Current action and preconditions to check: path_clear

Your task: For each precondition in the list above, predict whether it will hold at this action.

Consider the current scene as observed from the mobile robot's camera, and analyze the predicted future states of all dynamic agents (e.g., people, animals, vehicles, or any moving entities) within the NEXT SECOND.

IMPORTANT: Only answer "very likely" if you are absolutely certain—based on strong, clear evidence—that a dynamic agent will violate the precondition in the predicted future state. Do NOT answer "very likely" for unlikely, ambiguous, or low-probability risks.

Ask yourself for each precondition: Is there a high probability, with clear and convincing evidence, that the predicted future states of any dynamic agent will interfere with the predicted future state of the currently executing action within the NEXT SECOND, causing that precondition to fail?

Assess the risk level based on these predictions. Use "likely" or "very likely" if motions create a clear risk of interference.

Use "neutral" or "improbable" if agents are nearby but their predicted paths are clearly diverging or non-conflicting.

Failure Risk Categories: "very improbable", "improbable", "neutral", "likely", "very likely"

Answer Format: Output ONLY the probability_of_failure value from these categories: "very improbable", "improbable", "neutral", "likely", "very likely"

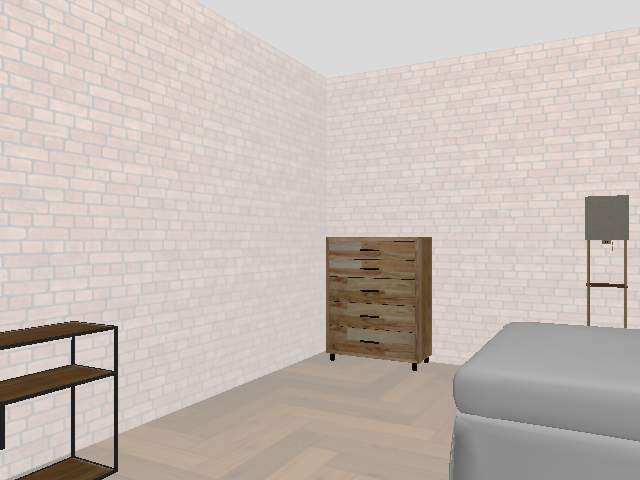

Answer: very improbable